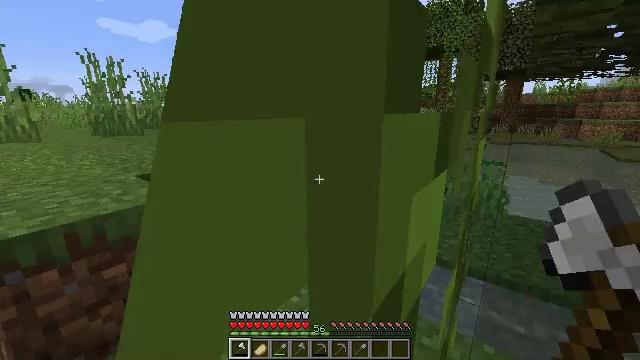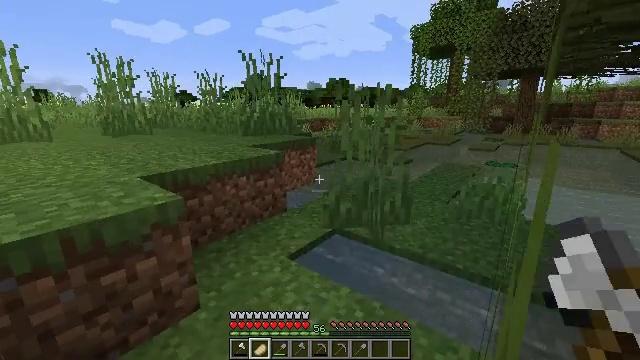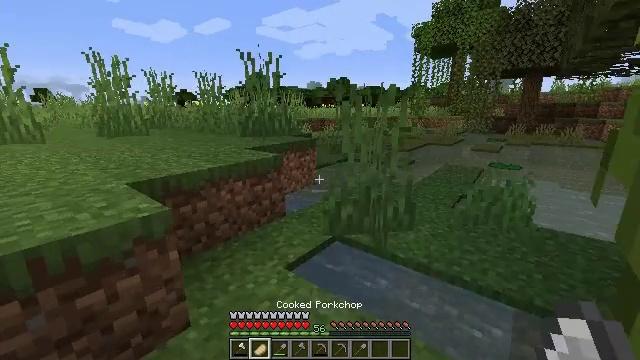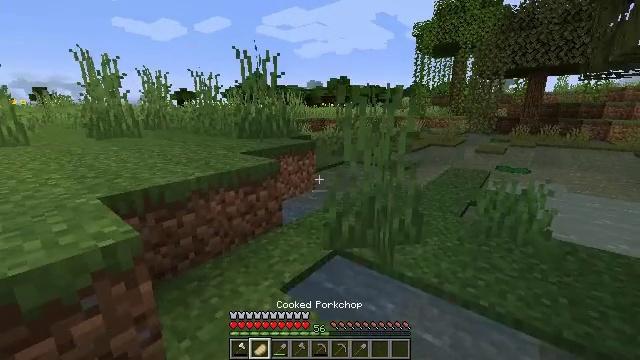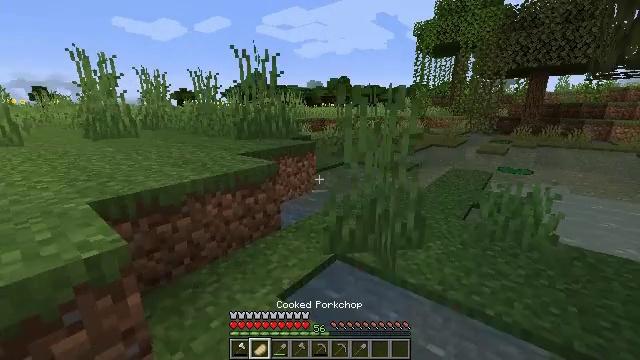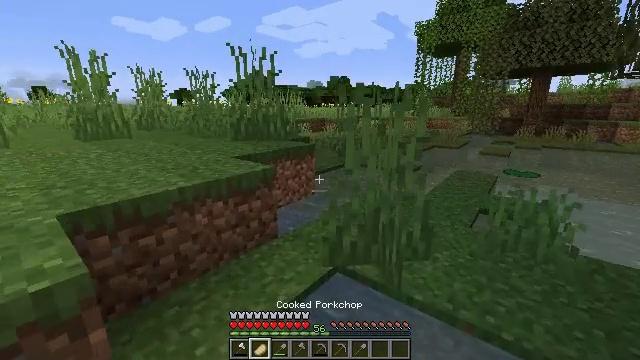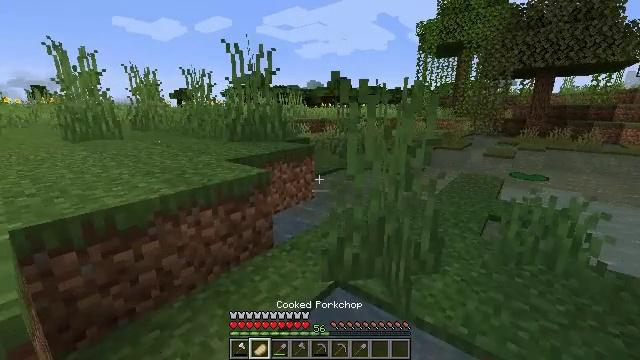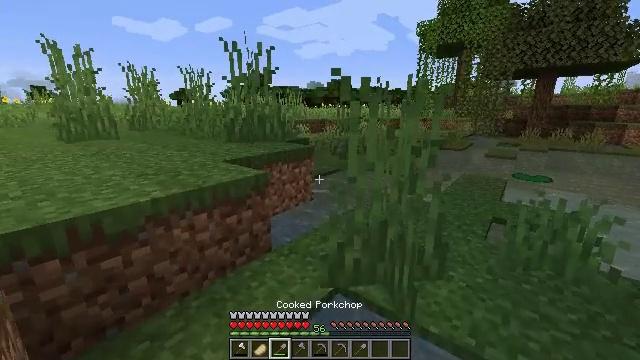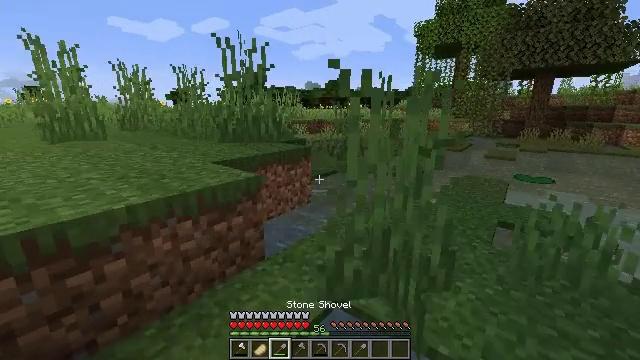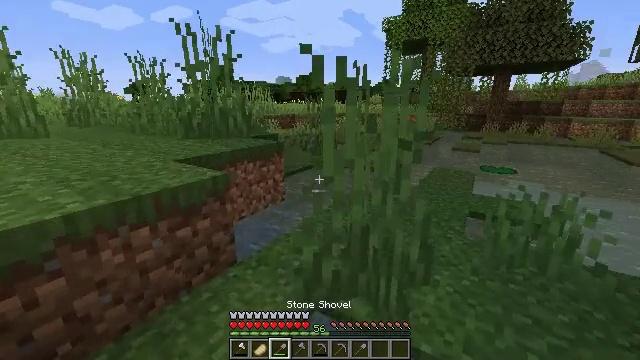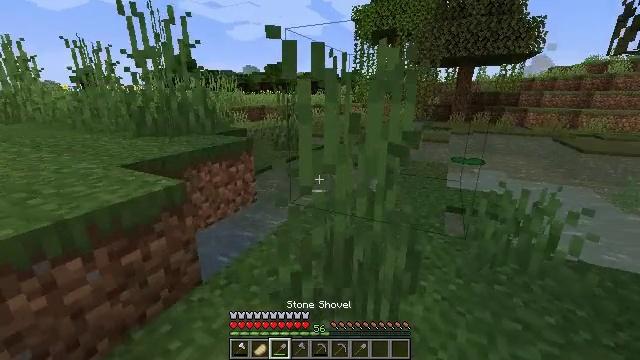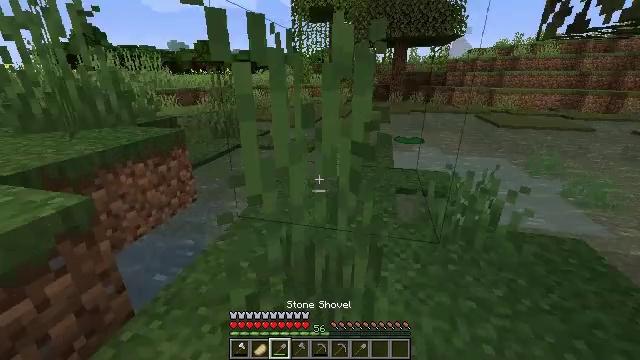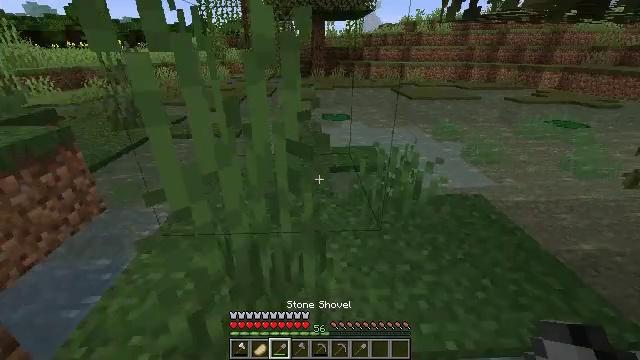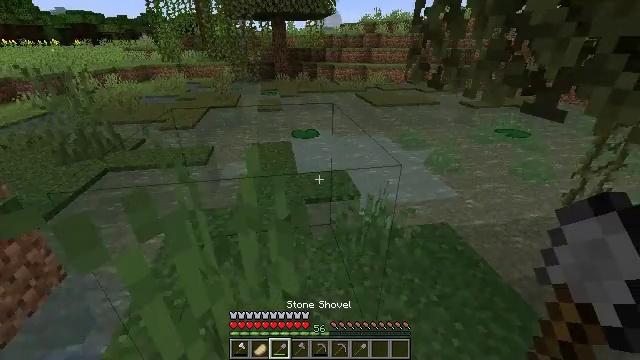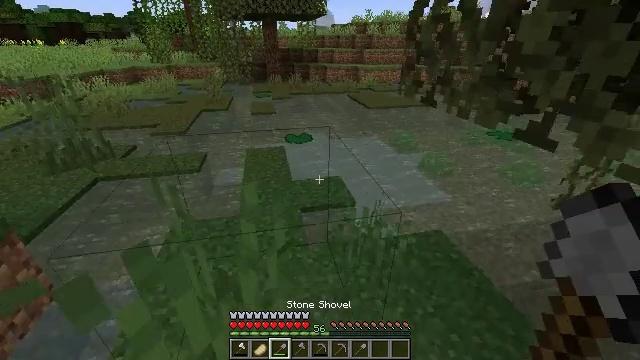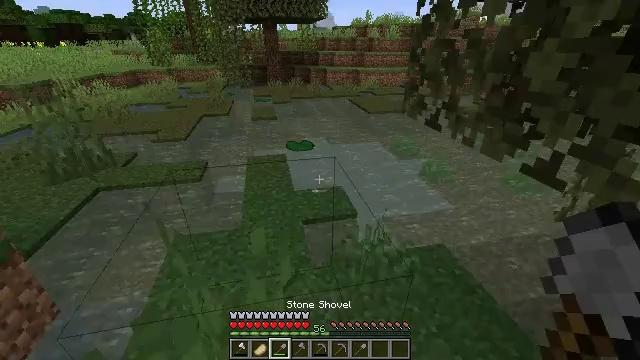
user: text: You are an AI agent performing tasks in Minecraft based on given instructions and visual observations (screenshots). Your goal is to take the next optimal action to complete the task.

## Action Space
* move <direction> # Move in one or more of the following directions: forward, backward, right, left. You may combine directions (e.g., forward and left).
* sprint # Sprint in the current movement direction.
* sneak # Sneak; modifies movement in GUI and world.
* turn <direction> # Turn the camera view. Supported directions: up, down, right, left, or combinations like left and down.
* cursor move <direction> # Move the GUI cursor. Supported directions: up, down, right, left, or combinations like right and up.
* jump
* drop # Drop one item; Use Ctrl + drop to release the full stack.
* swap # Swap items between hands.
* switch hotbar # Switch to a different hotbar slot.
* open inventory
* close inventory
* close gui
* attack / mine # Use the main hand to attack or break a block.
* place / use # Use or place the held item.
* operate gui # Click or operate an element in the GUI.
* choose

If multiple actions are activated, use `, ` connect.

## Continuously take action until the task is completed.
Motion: motion action
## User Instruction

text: Mine the clay from the riverbed.
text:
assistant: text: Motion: move forward, turn left, switch to hotbar 2
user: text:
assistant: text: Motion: move forward, switch to hotbar 2
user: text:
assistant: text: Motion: move forward, switch to hotbar 2
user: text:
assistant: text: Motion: move forward
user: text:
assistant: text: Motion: move forward
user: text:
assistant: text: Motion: move forward
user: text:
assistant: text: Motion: move forward, switch to hotbar 3
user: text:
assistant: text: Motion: move forward, switch to hotbar 3
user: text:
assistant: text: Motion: move forward, turn right and down, switch to hotbar 3
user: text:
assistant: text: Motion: move forward, turn right and down, switch to hotbar 3
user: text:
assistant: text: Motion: move forward, turn right and down
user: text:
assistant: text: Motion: move forward, turn right and down, jump
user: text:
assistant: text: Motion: move forward, turn right and down, jump
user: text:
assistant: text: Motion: move forward, turn right, jump
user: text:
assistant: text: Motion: move forward, jump
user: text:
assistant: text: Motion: move forward
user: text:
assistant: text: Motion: move forward
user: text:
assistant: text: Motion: move forward, turn left and down
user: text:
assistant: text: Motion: move forward, turn left and down
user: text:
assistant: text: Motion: move forward, turn left and down
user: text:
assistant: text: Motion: move forward
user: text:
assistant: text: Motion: move forward, turn right
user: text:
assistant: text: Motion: move forward, turn right
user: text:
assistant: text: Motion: move forward, turn right
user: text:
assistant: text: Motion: move forward, turn right and down
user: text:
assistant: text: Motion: move forward, turn right and down
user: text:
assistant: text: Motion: move forward
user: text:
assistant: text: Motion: move forward and move right, turn right and down
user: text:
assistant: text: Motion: move forward and move right, turn right and down
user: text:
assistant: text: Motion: move forward and move right, turn down